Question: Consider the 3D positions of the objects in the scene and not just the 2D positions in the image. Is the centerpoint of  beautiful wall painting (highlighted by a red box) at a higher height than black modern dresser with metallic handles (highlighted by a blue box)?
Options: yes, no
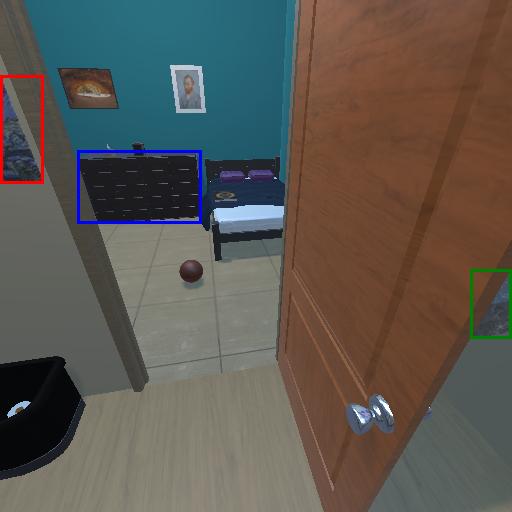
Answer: yes